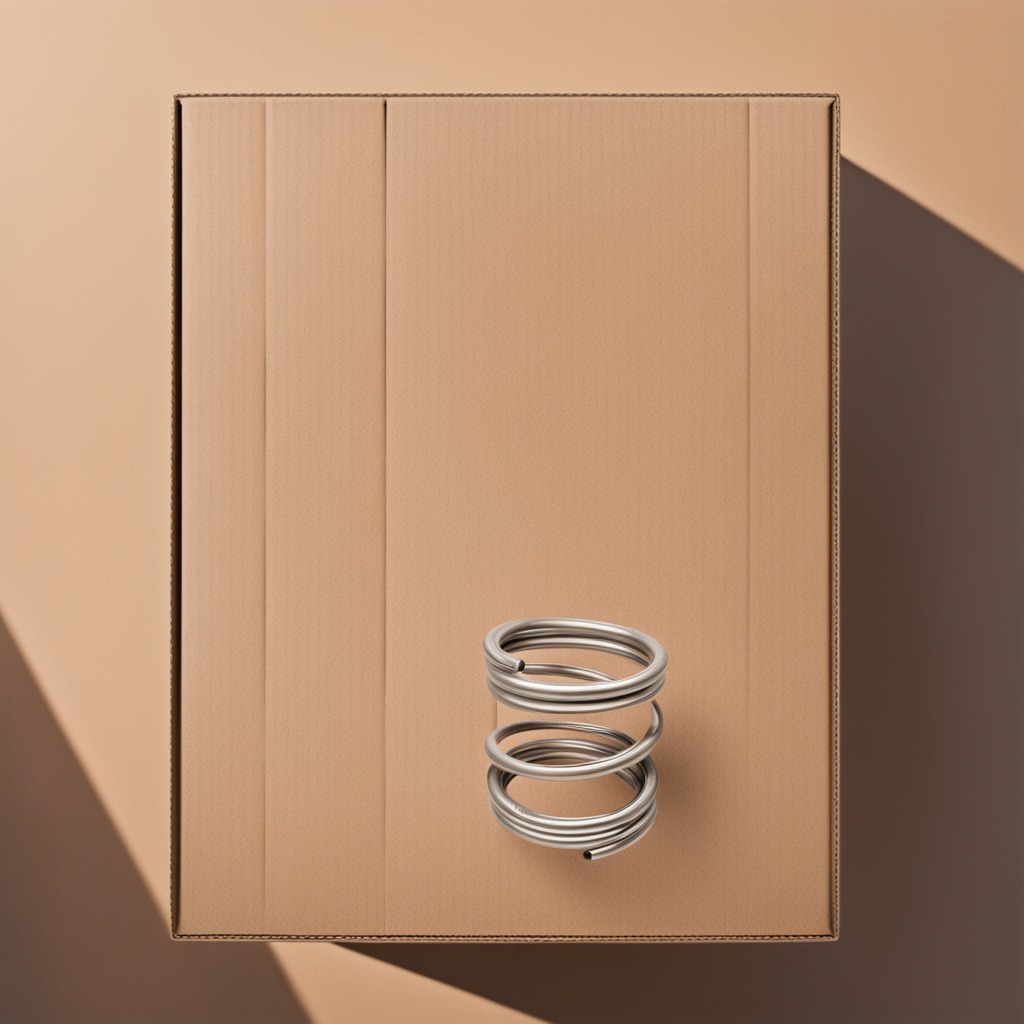
A coiled metal spring is lying on the cardboard box surface in an outdoor workshop during daytime bright natural light soft shadows slightly creased but